Question: I'm using the for my side menu. How do I implement this menu on a view controller that is pushed from my main menu item?

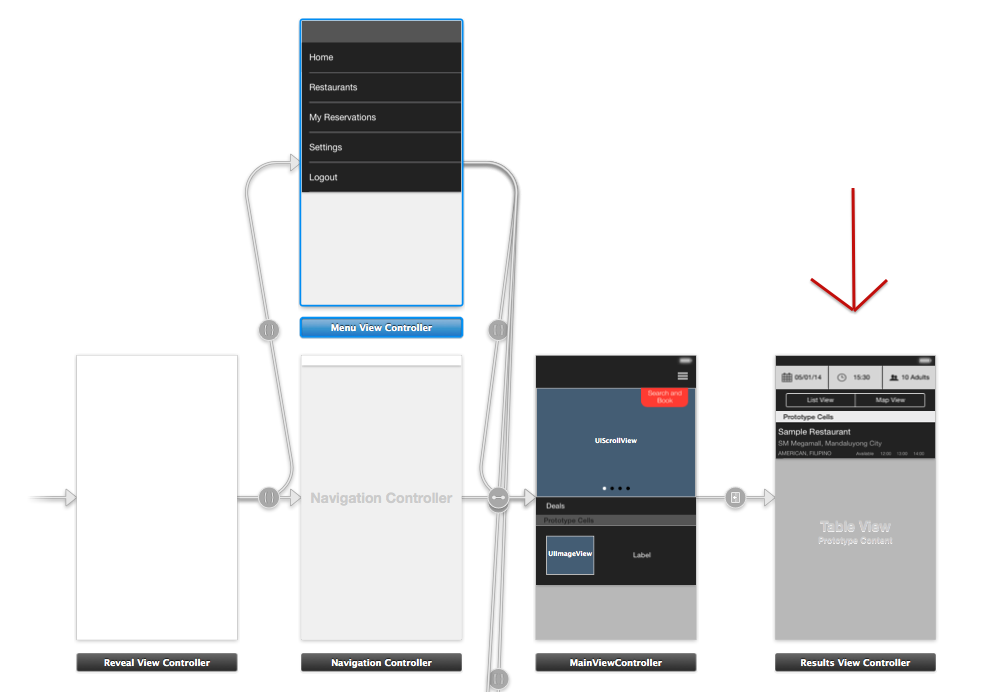
Answer: Just kidding, I saw where the problem is, I just haven't renamed the push segue identifier to .